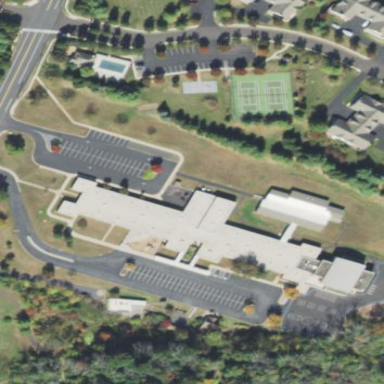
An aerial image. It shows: School.